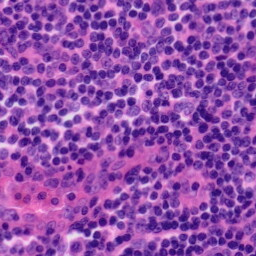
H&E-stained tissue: Tonsil